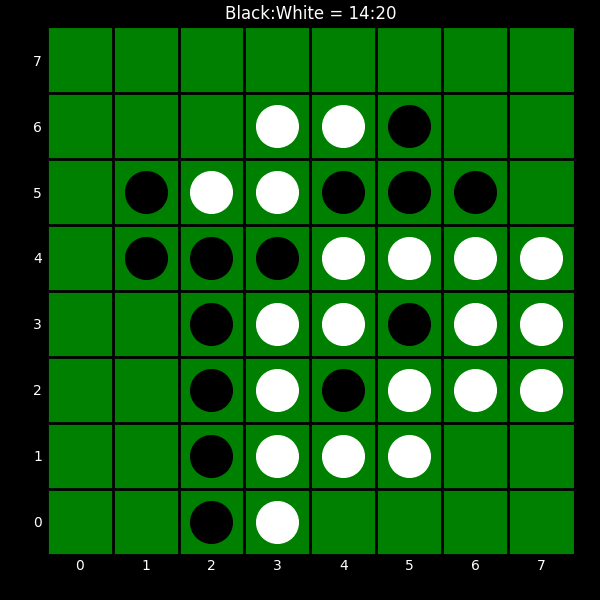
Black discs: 14
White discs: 20